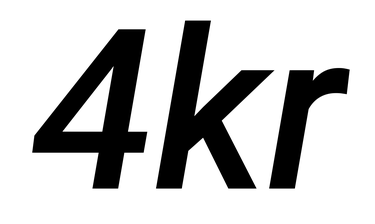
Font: Roboto-Italic_Medium_Italic